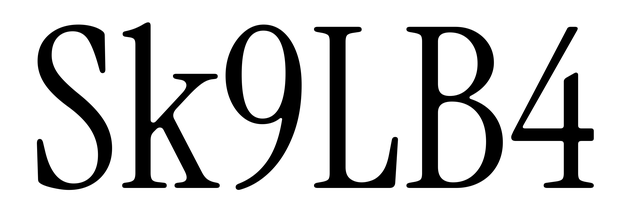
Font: InstrumentSerif-Regular